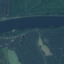
Label: River